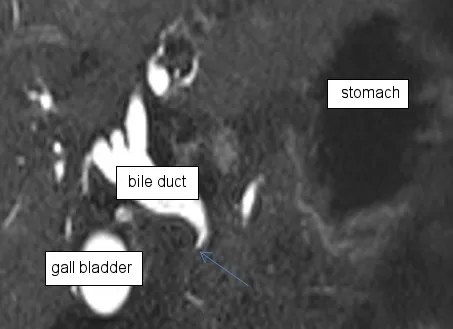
MRI with widened bile duct and the ectopic orifice into the pyloric region.
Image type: radiology (mri)